Question: When plotting map of USA, I get the map but with a big white triangle in the middle. Anyone sees the same?
'''
require(ggplot2)
require(ggmap)
require(maps)
US <- map_data("usa", region=".")
plot(ggplot(US, aes(x=long, y=lat)) +
geom_polygon() +
coord_map())
'''

The above problem is fixed.
Now I wan to mark cities on map with number of ads/calls/etc - a data frame of 4900 locations. However, 'google' restricts usage to non-business users to 2500 per day.
Do you know of a more elegant solution other than breaking the DF in smaller (<= 2500) rows data frames, making a 'geopoint', and stitching?
E.g. like that, with pseudodata:
'''
state = rep("IL", 2500)
city = rep("Chicago", 2500)
ads = rep(15, 2500)
ads_df = data.frame(state,city,ads)
ads_df <- cbind(geocode(as.character(ads_df$city)), ads_df)
state= rep("FL", 2500)
city = rep("Miami", 2500)
ads = rep(15, 2500)
ads_df1 = data.frame(state,city,ads)
ads_df1 <- cbind(geocode(as.character(ads_df1$city)), ads_df1)
ads_df = rbind(ads_df,ads_df1)
plot(ggplot(US, aes(x=long, y=lat)) +
geom_polygon(aes(group = group) ) +
coord_map() + geom_point(data=ads_df, aes(x=lon, y=lat, size=ads), color="orange"))
'''
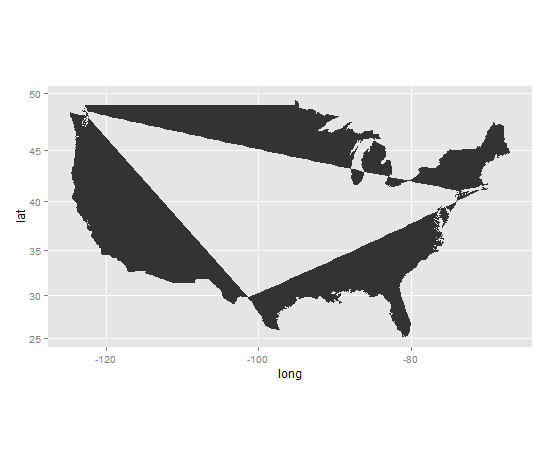
Answer: 'ggmaps' is set up to use 'group' for polygons:
'''
> plot(ggplot(US, aes(x=long, y=lat)) +
+ geom_polygon(aes(group = group)) +
+ coord_map())
'''